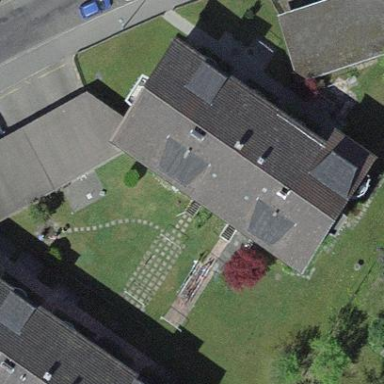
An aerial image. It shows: Apartment building with gabled roof.